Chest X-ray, AP view. Patient: 46 years old, sex M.
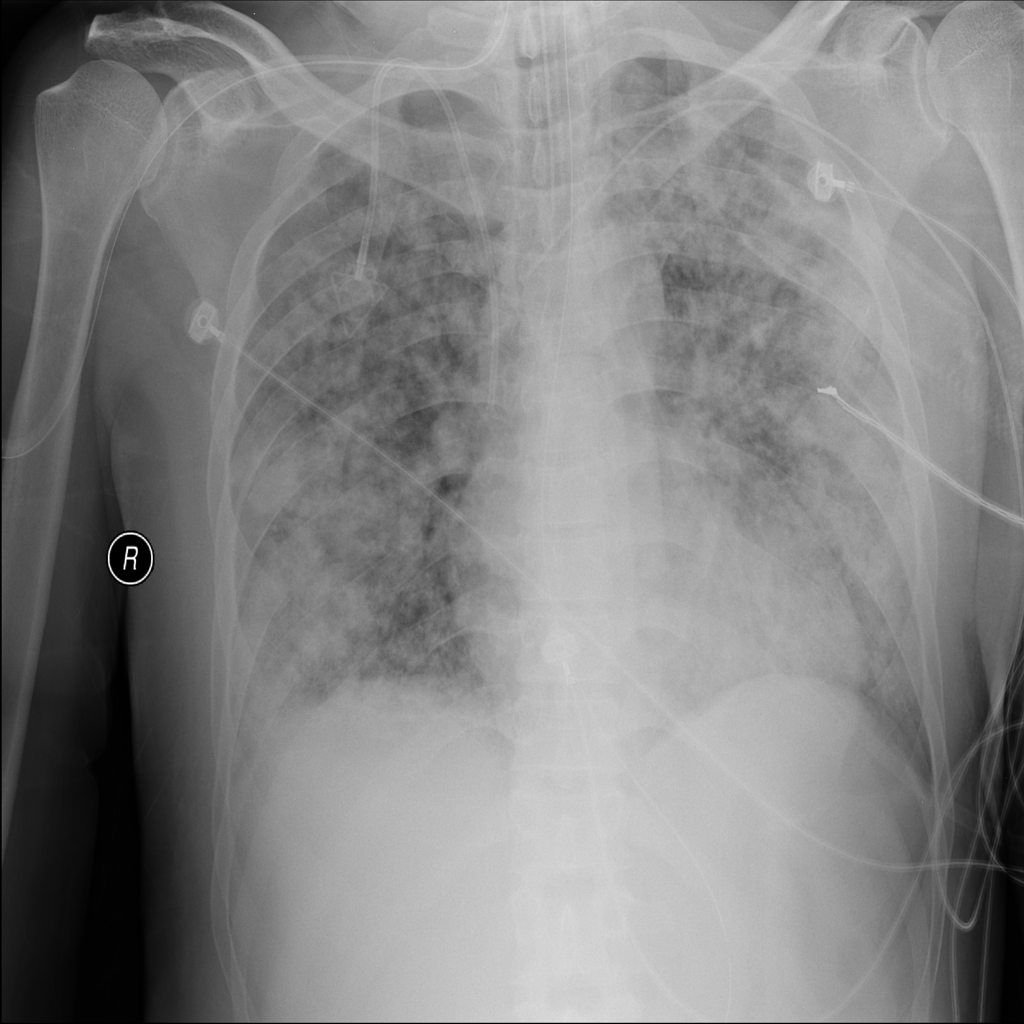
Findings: No Finding